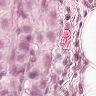
Metastatic tissue present: yes